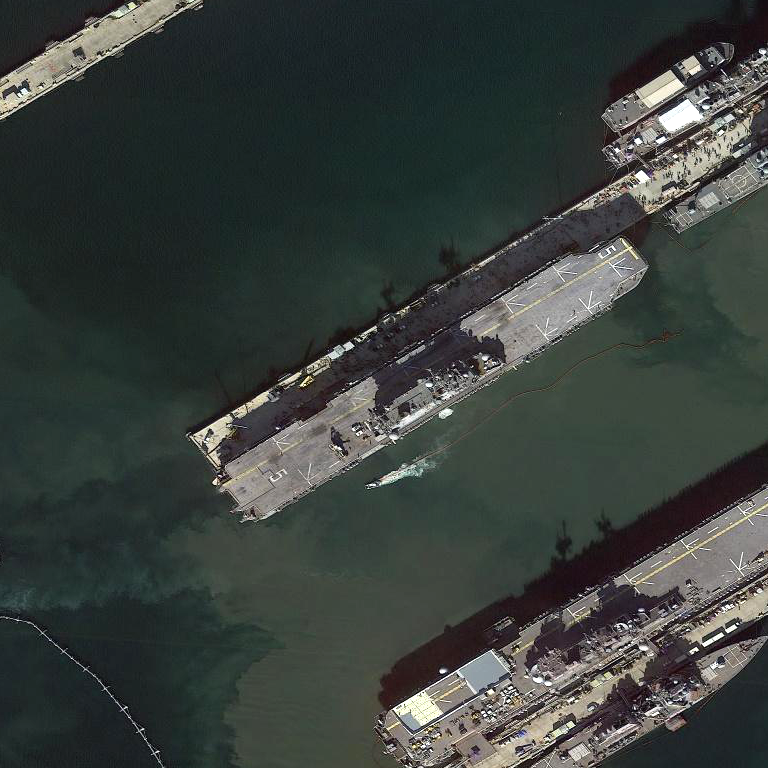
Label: assault